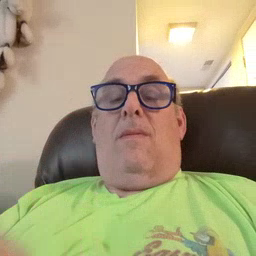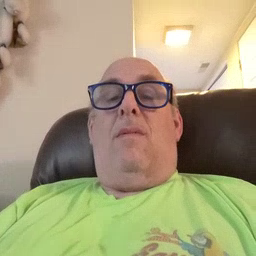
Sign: bye